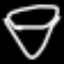
Label: diamond